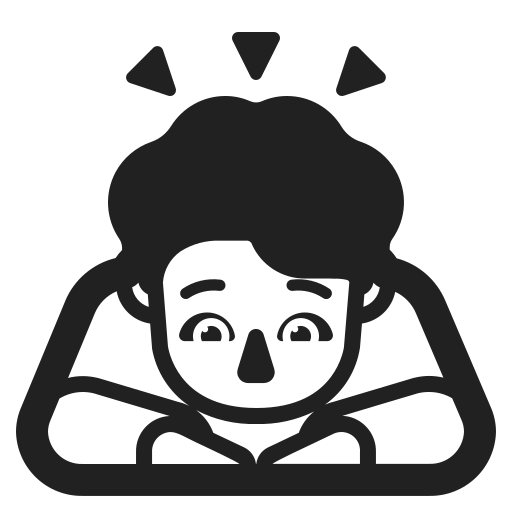
person bowing high contrast default